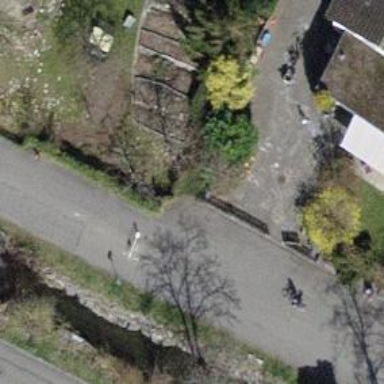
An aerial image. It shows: Bollard barrier.